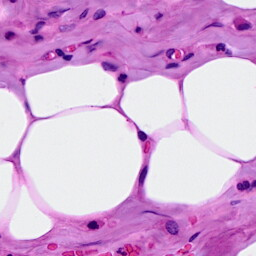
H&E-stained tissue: Breast